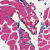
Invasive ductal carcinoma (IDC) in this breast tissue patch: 0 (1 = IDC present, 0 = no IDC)